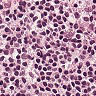
Metastatic tissue present: no